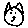
Label: cat